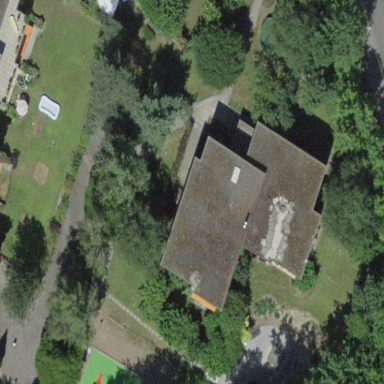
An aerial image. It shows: Residential building.